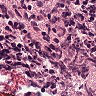
Metastatic tissue present: no